Interaction volume radius: 5 \u00c5
Interaction volume height: 20 \u00c5
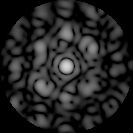
Disorder parameter: 0.5477